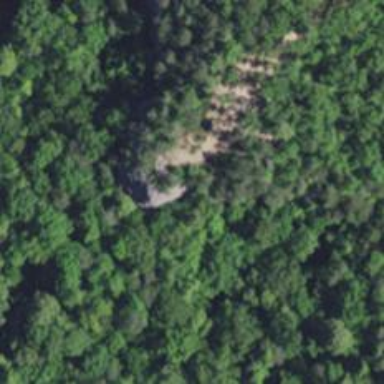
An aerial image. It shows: Cliff in nature.